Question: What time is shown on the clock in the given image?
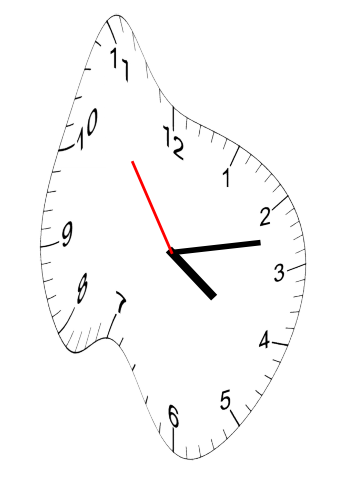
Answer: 04:12:54